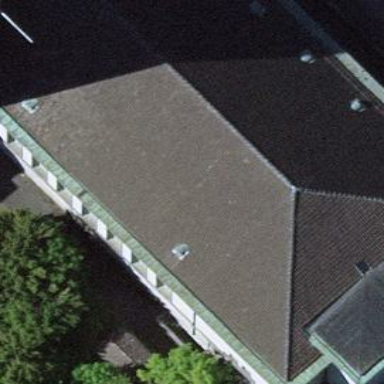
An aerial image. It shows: Building that serves as place of worship.